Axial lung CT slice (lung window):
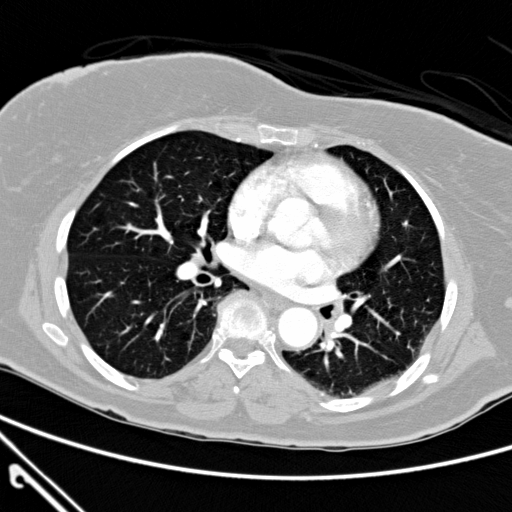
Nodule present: no